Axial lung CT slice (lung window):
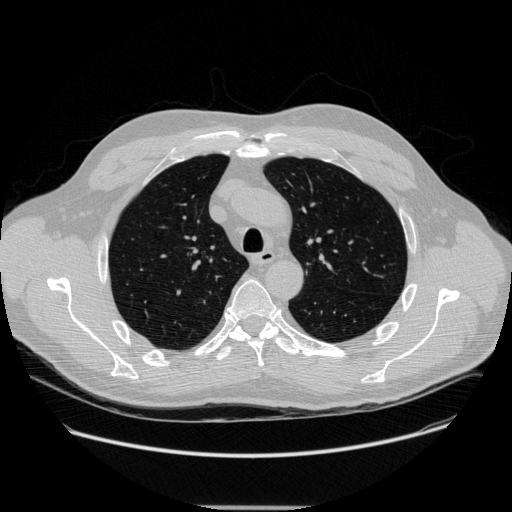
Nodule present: no